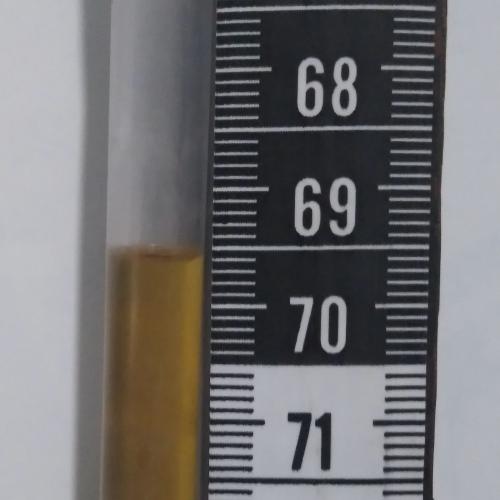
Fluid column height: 69.6 cm